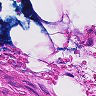
Metastatic tissue present: no